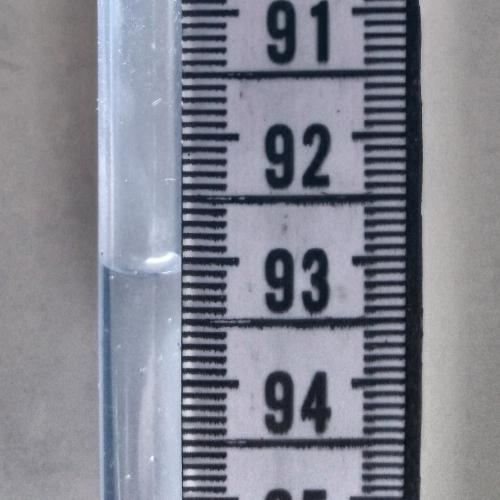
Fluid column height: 93.1 cm